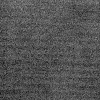
Atmospheric dust classification: dusty